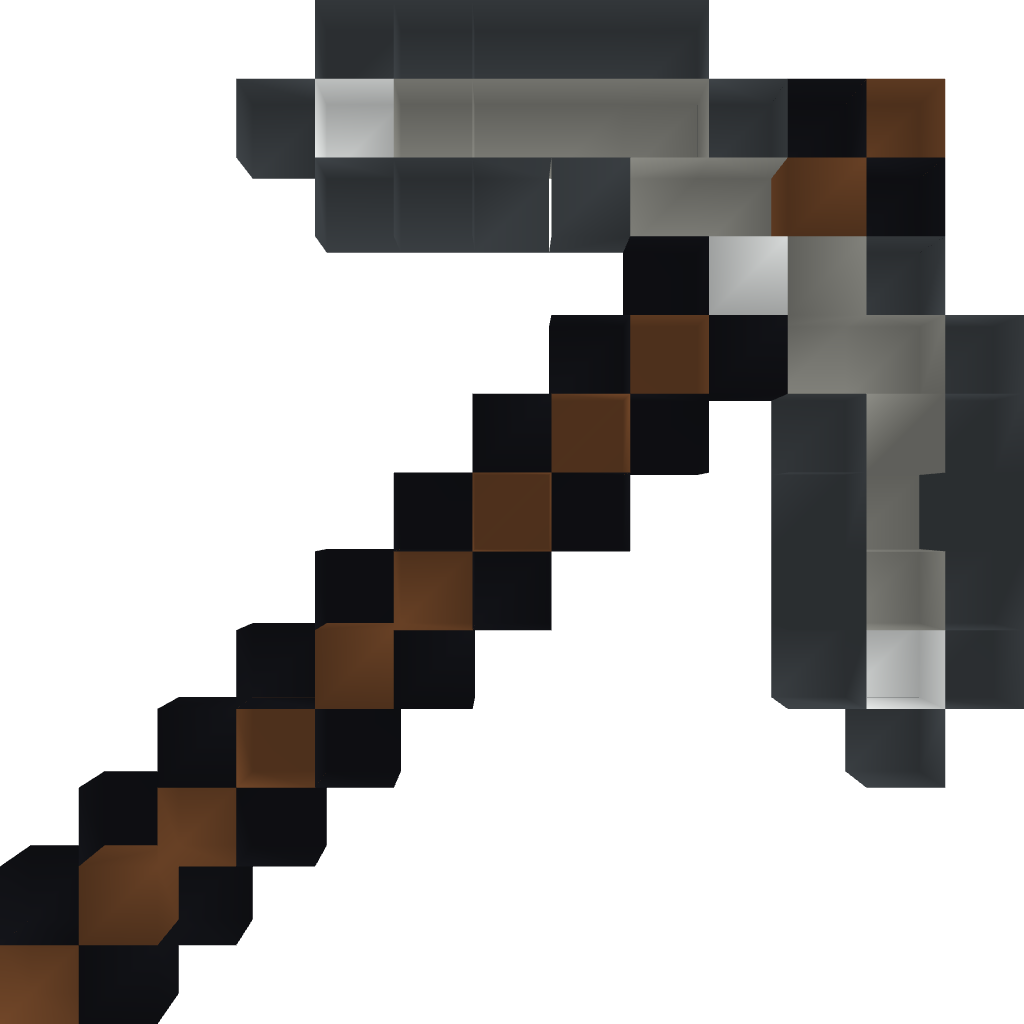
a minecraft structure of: Iron Pickaxe